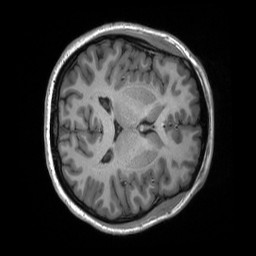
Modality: T1w
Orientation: axial
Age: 18
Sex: female
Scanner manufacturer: siemens
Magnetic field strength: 3 T
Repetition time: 2.3 s
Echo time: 0.00298 s